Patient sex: M
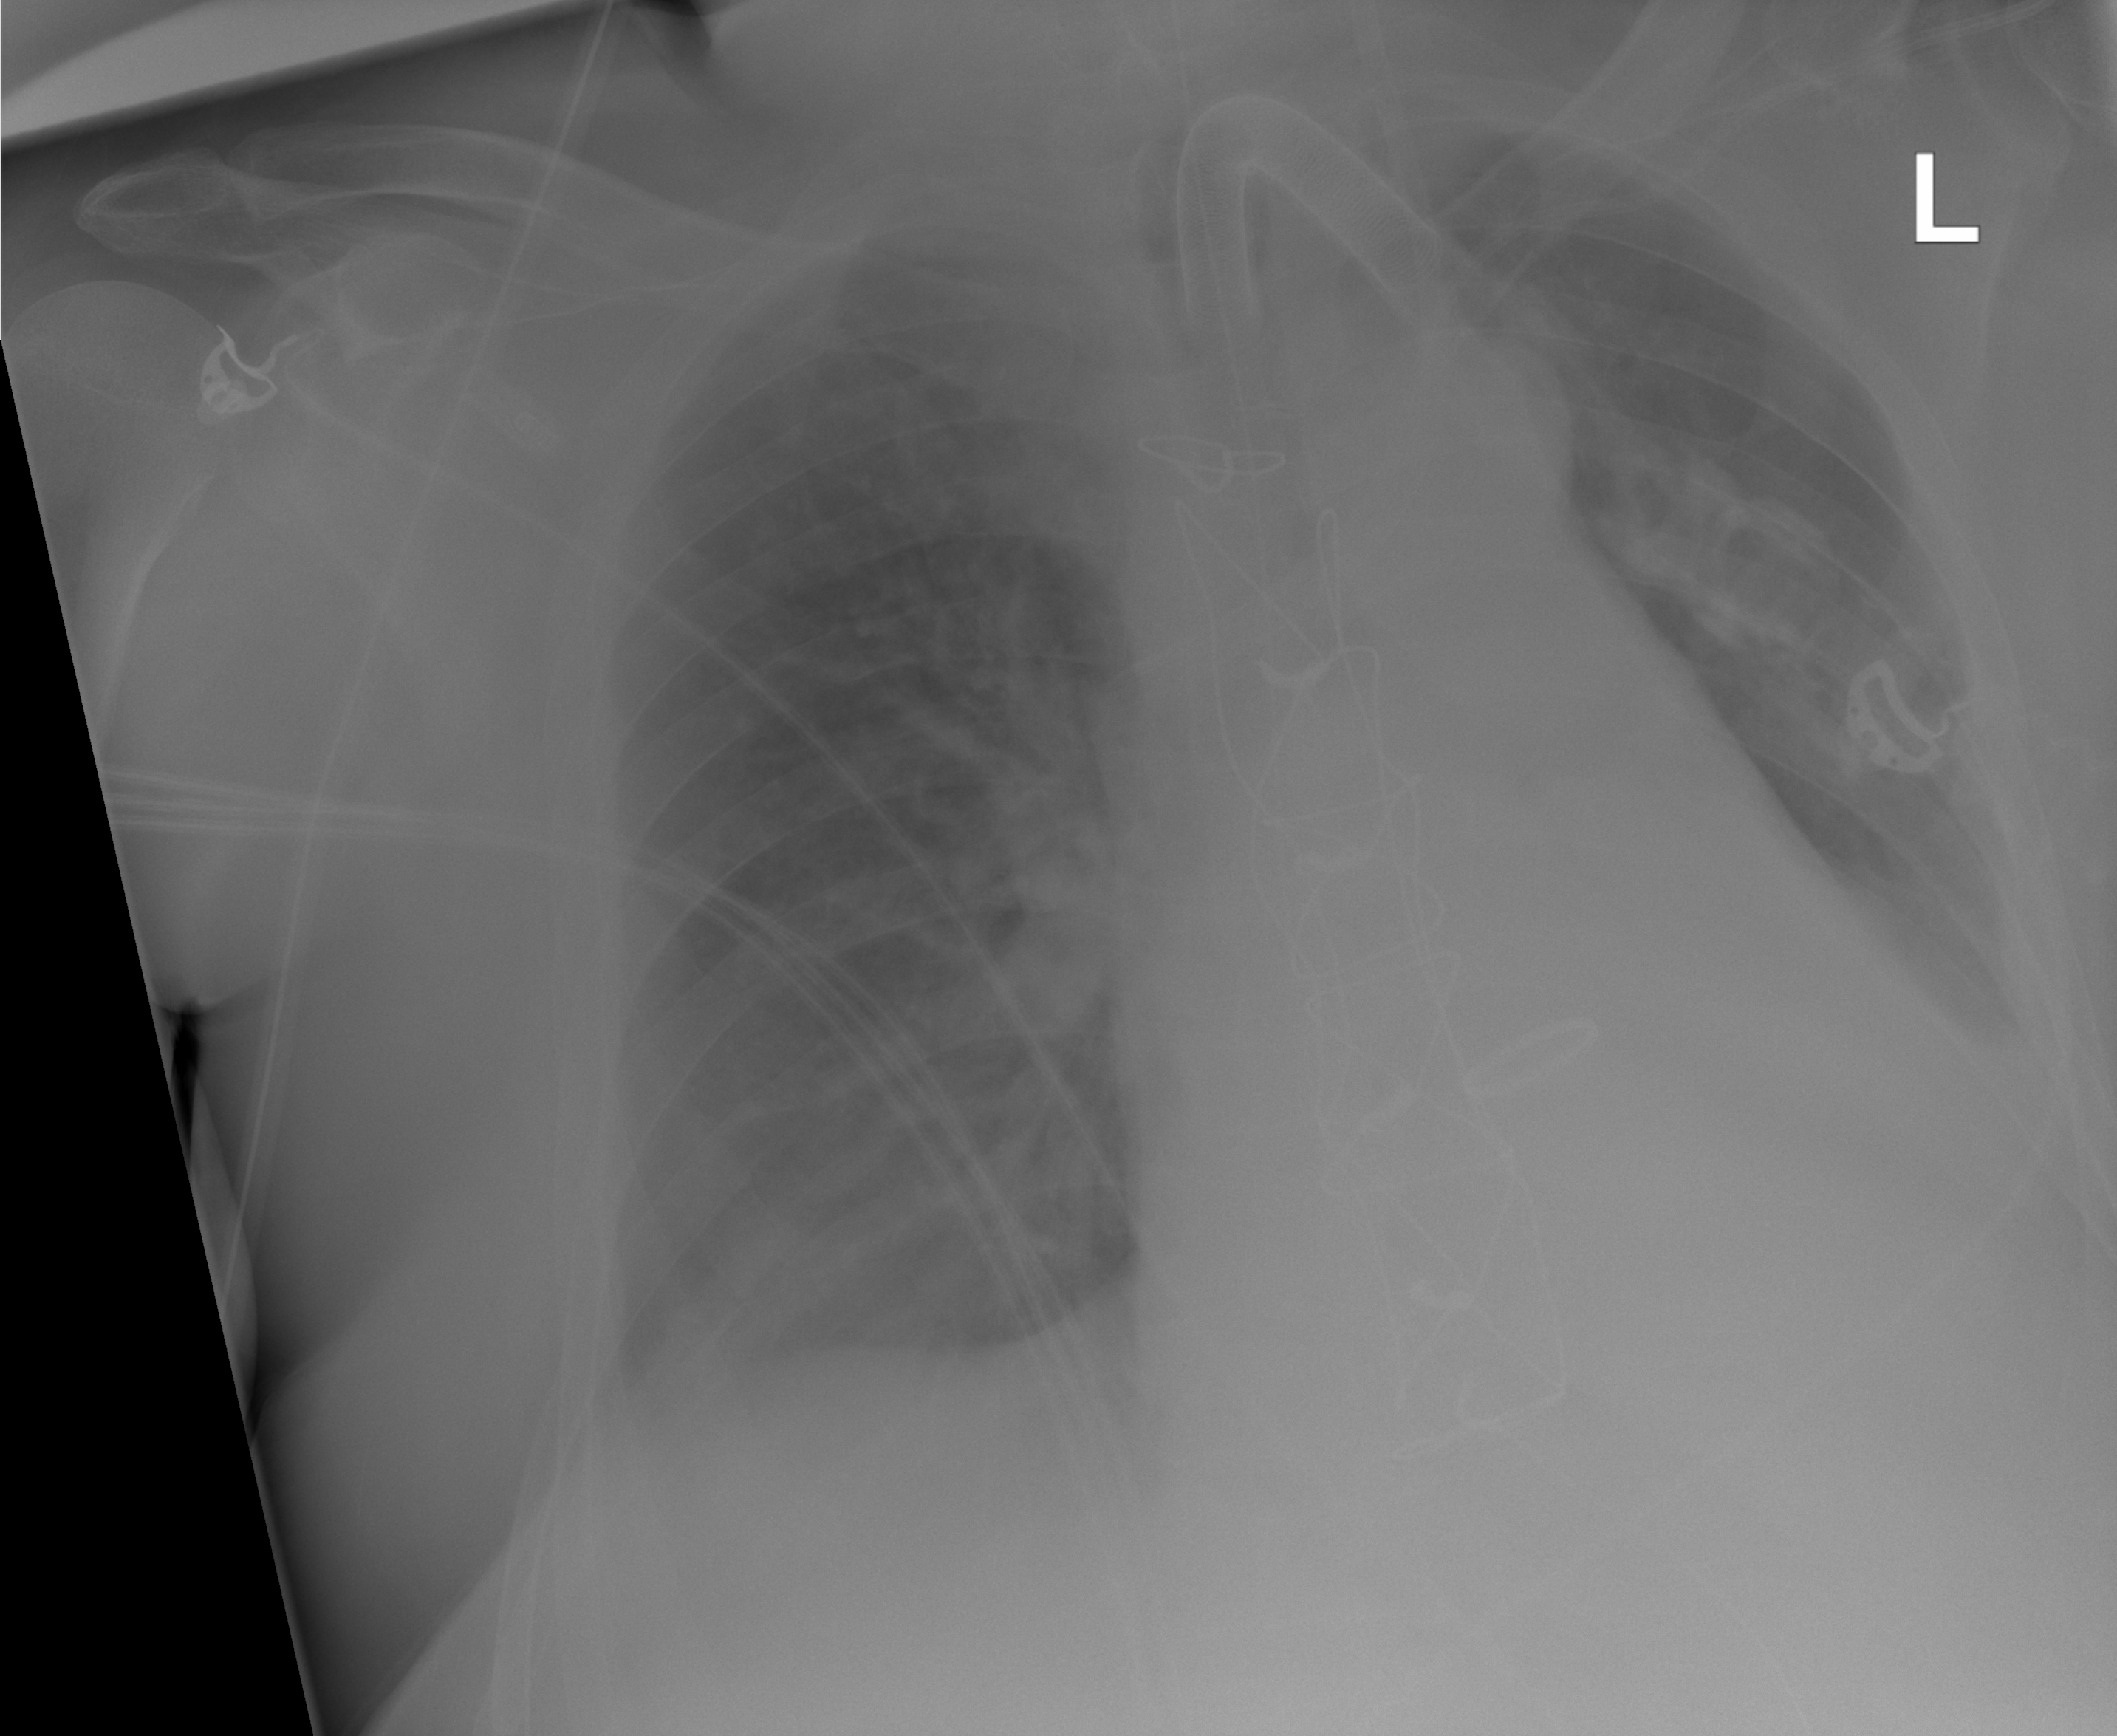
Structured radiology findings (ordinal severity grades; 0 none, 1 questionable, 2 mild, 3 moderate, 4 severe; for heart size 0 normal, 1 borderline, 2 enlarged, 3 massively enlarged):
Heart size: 2
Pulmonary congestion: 2
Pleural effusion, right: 2
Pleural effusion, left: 2
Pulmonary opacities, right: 0
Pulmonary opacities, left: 0
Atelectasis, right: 0
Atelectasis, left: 2